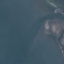
Land use / land cover: SeaLake